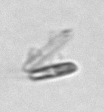
Label: Thalassionema